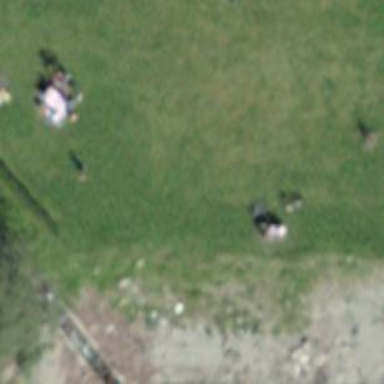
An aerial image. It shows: Picnic table located in leisure land area.